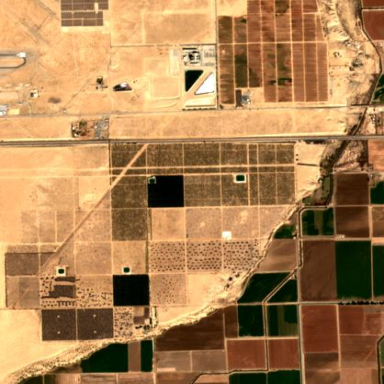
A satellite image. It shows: Orchard filled with date palms.